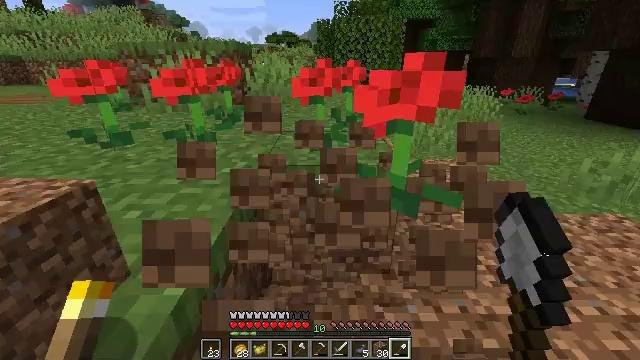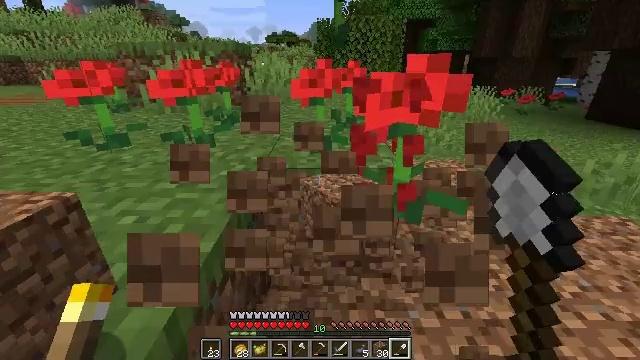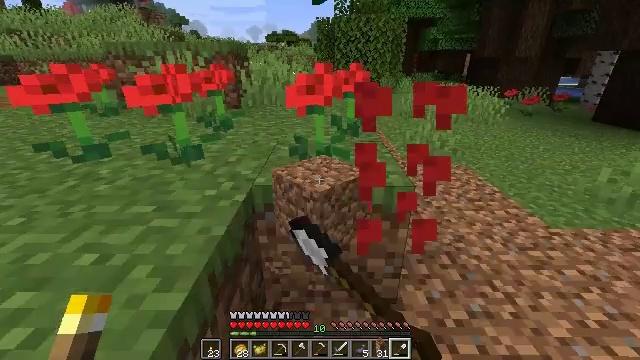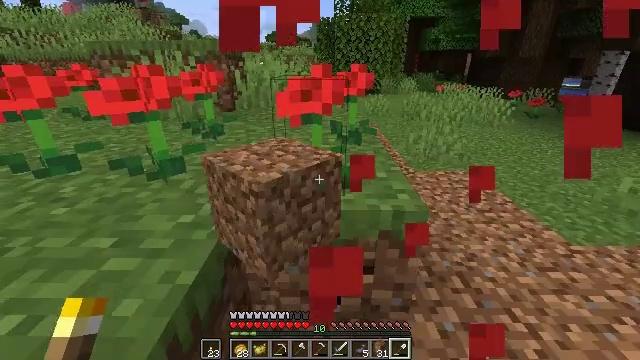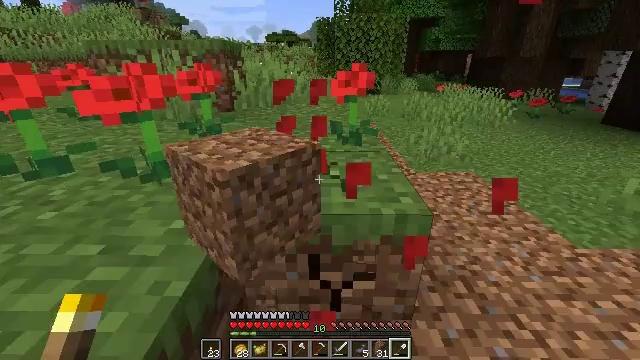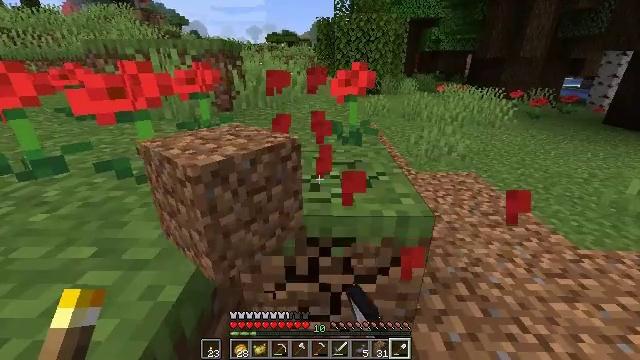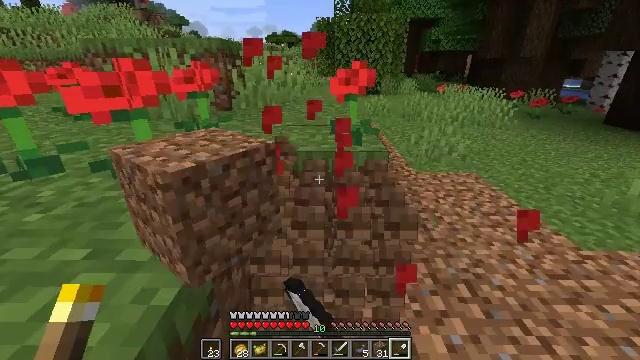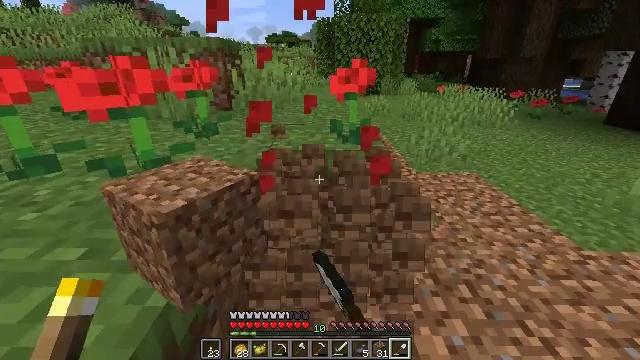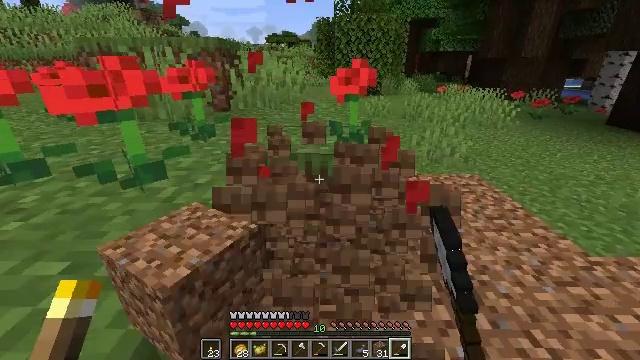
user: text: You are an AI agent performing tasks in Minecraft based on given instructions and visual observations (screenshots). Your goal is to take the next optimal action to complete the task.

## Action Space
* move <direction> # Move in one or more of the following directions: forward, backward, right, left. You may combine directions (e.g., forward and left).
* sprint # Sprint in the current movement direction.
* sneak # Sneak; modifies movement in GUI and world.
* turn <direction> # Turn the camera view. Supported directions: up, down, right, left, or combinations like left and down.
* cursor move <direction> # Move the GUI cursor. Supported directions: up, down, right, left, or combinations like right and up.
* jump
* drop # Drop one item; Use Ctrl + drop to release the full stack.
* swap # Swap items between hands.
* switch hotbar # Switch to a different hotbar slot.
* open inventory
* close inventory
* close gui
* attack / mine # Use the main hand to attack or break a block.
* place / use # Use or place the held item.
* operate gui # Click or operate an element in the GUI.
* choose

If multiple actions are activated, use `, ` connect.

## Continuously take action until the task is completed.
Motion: motion action
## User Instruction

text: Break the poppy plant.
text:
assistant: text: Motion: move forward, attack / mine
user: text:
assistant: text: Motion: move forward, attack / mine
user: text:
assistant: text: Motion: attack / mine
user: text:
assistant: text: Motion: attack / mine
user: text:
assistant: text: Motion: attack / mine
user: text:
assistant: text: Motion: attack / mine
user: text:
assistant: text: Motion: attack / mine
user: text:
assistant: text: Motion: move forward, attack / mine
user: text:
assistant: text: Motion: attack / mine